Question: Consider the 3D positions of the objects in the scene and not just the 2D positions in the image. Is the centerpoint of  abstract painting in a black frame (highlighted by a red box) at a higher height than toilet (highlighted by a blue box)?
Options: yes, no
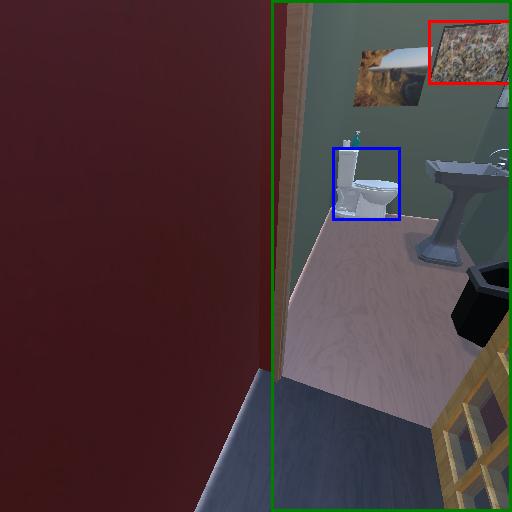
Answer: yes